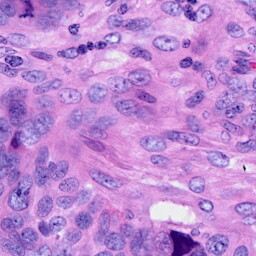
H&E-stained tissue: Ovarian